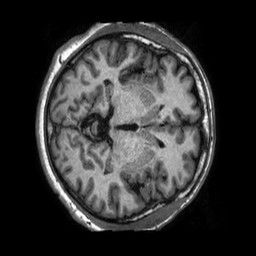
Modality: T1w
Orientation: axial
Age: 52
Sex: male
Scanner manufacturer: philips
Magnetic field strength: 1.5 T
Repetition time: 0.008289 s
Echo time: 0.003799 s